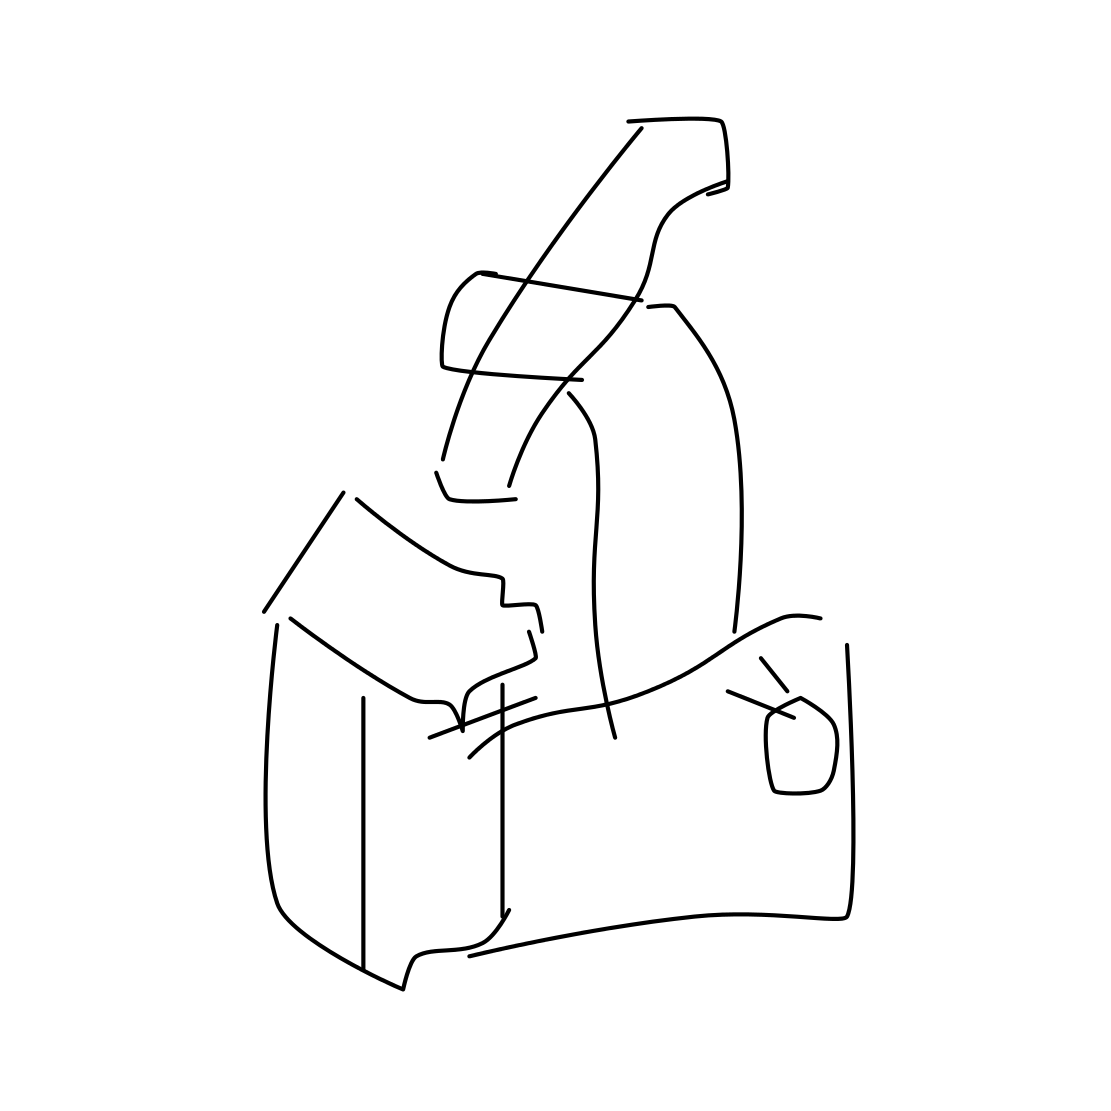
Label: microscope